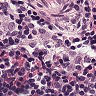
Metastatic tissue present: no